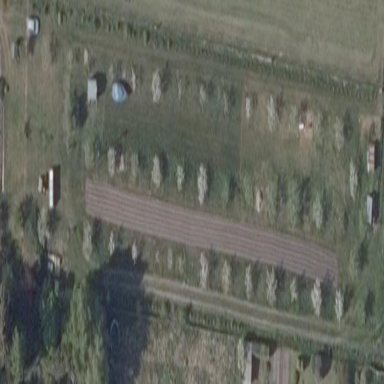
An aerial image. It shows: Orchard.